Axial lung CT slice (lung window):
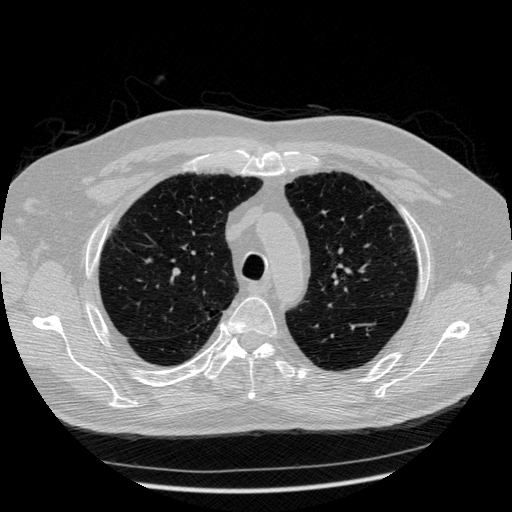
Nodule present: no